Question: I created a TransparentTableLayoutPanel:
'''
class TransTablePanel : TableLayoutPanel
{
public TransTablePanel()
{
}
protected override CreateParams CreateParams
{
get
{
CreateParams createParams = base.CreateParams;
createParams.ExStyle |= 0x00000020; // WS_EX_TRANSPARENT
return createParams;
}
}
protected override void OnPaintBackground(PaintEventArgs e)
{
// Do not paint background.
}
}
'''
And a transparent PictureBox (I tried just using and it didn't work)
'''
class TransPicBox : PictureBox
{
public TransPicBox()
{
}
protected override CreateParams CreateParams
{
get
{
CreateParams createParams = base.CreateParams;
createParams.ExStyle |= 0x00000020; // WS_EX_TRANSPARENT
return createParams;
}
}
protected override void OnPaintBackground(PaintEventArgs e)
{
// Do not paint background.
}
}
'''
Here is the result:

First cell is the PictureBox with this paint event:
'''
private void picBoxCompass_Paint(object sender, PaintEventArgs e)
{
Bitmap b = Properties.Resources.Compass_Rose;
float rot = PitControl.GetPitbullRotation();
e.Graphics.DrawImage(rotateImage(b, rot), 0, 0, picBoxCompass.Width, picBoxCompass.Height);
e.Graphics.DrawLine(LinePen, picBoxCompass.Width / 2, 0, picBoxCompass.Width / 2, picBoxCompass.Height / 2);
e.Graphics.FillPie(Brushes.Green, picBoxCompass.Width / 2 - 10, picBoxCompass.Height / 2 - 10, 20, 20, 0, 360);
}
'''
And you can see that is not Transparent (Black Background) and second cell is transparent (you can see my form's background image).
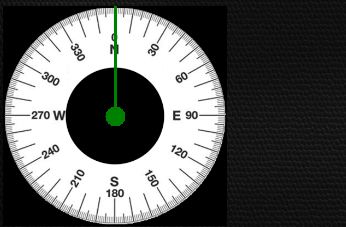
Answer: Ok Iam adding code that worked for me. Its not very nice(I would like to hear how it could be done better), but maybe it will help you
'''
public class TransPicBox : Control
{
public Image Image
{
get;
set;
}
public TransPicBox()
{
SetStyle(ControlStyles.AllPaintingInWmPaint |
ControlStyles.SupportsTransparentBackColor, true);
base.BackColor = Color.FromArgb(0, 0, 0, 0);//Added this because image wasnt redrawn when resizing form
}
protected override void OnPaintBackground(PaintEventArgs e)
{
}
protected override void OnPaint(PaintEventArgs e)
{
if (Image != null)
{
e.Graphics.DrawImage(Image, 0, 0, Image.Width, Image.Height);
}
}
protected override CreateParams CreateParams
{
get
{
CreateParams cp = base.CreateParams;
cp.ExStyle |= 0x20;
return cp;
}
}
}
'''
You will need to set 'Image' property.
Image should be with transparent background (tested with *.png format)
Result: